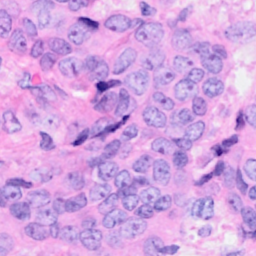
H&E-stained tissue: Breast